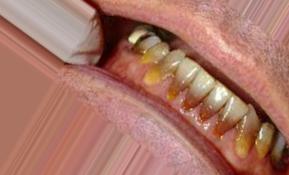
Condition: Tooth Discoloration